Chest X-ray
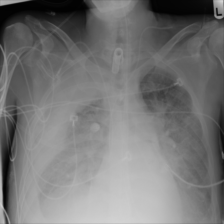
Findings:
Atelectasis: negative
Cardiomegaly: negative
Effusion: negative
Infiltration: negative
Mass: negative
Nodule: negative
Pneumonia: negative
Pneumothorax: negative
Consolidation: negative
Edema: positive
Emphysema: negative
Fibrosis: negative
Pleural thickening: positive
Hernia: negative